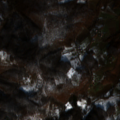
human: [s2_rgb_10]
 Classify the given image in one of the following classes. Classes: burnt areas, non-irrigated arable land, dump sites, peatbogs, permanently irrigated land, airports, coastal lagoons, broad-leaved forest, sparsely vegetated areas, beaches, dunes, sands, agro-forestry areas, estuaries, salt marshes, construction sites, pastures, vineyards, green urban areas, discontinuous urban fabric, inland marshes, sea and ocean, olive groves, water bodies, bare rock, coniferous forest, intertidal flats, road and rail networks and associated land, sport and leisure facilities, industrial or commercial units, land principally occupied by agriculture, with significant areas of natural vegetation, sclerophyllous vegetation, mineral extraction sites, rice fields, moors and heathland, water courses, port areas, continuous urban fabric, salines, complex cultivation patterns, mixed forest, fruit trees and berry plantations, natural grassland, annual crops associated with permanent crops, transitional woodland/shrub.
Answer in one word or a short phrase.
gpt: complex cultivation patterns, land principally occupied by agriculture, with significant areas of natural vegetation, broad-leaved forest